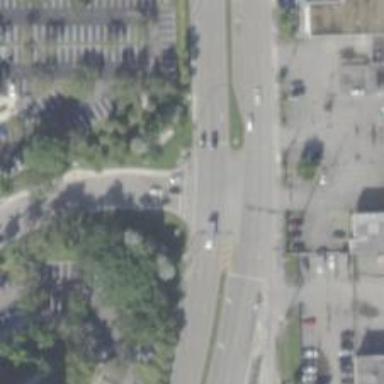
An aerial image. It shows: Asphalt footway with uncontrolled pedestrian crossing marked with lines.